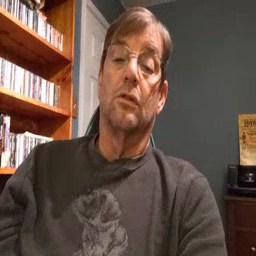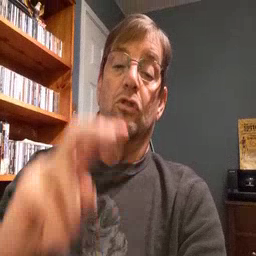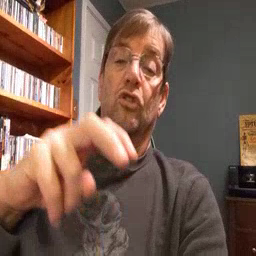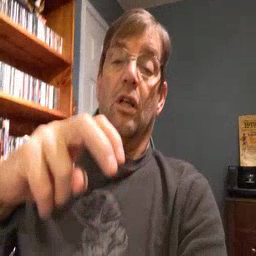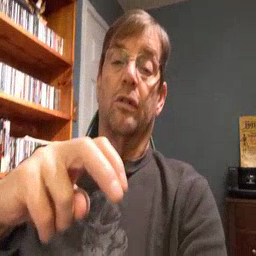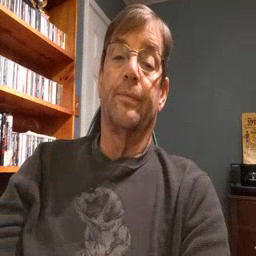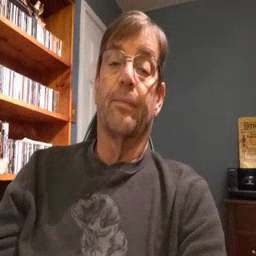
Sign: chair